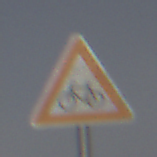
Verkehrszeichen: RadverkehrRechts
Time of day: MorningAfternoon
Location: Outdoor (Nature)
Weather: PartlyCloudy
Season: NotSpecified
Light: Natural